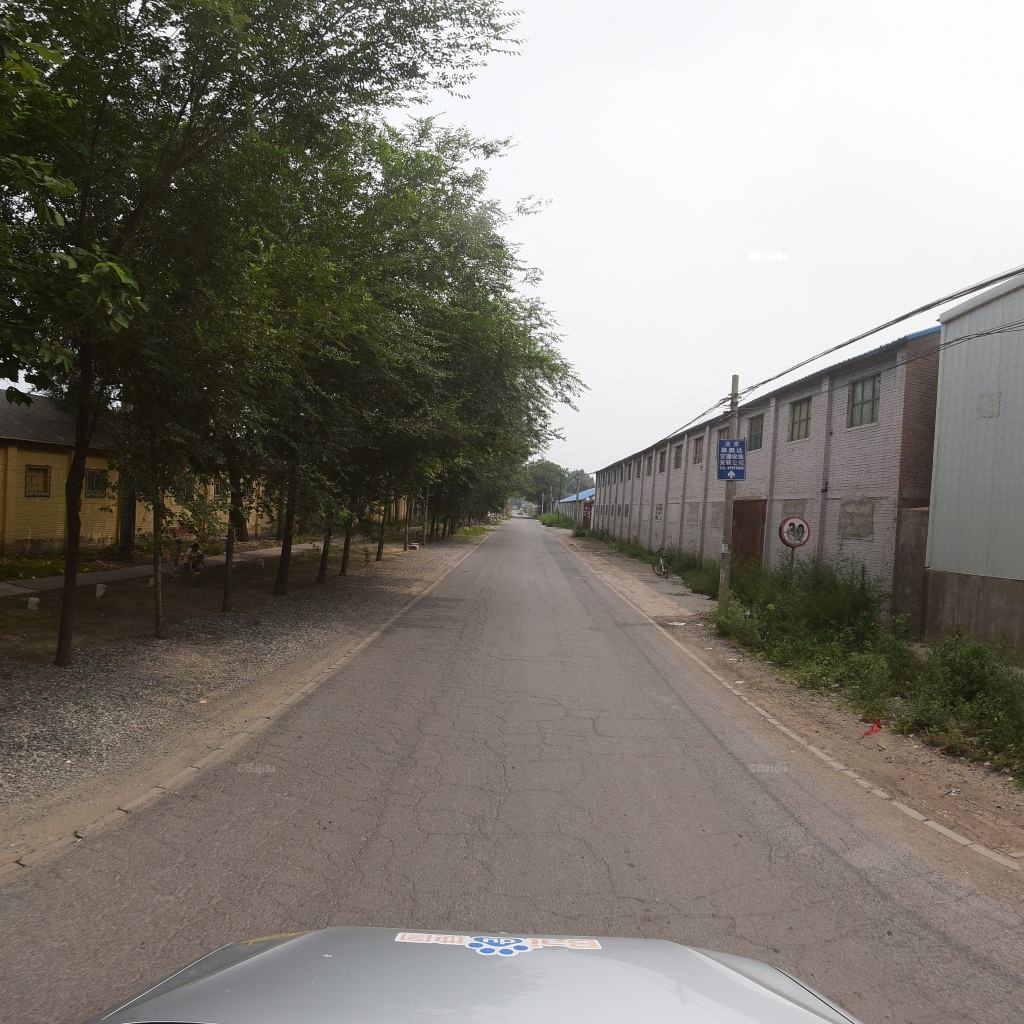
Region: Fengtai
Road damage annotations: alligator crack